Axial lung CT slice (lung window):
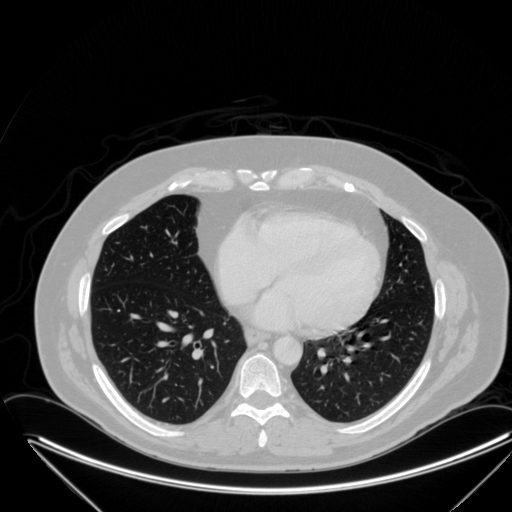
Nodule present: no